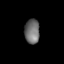
Tissue: lung
Cell type: Endothelial cells
Senescence score: 0.6017
Nuclear area (px): 362
Mean DAPI intensity: 108.624